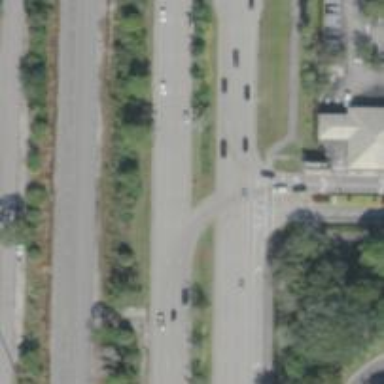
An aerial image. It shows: Secondary link road.